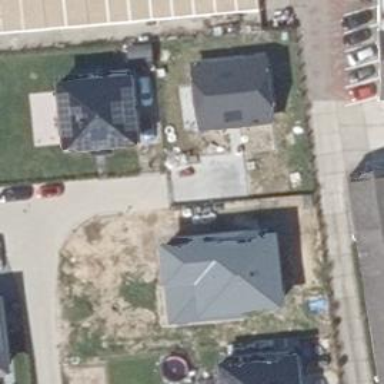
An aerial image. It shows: Driveway.